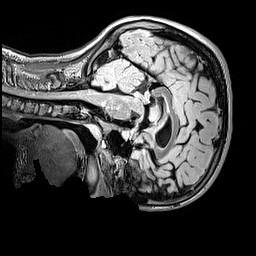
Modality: FLAIR
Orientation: sagittal
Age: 13
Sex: female
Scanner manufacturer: siemens
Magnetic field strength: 3 T
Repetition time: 5 s
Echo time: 0.388 s